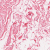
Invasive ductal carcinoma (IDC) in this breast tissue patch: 0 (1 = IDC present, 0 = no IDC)